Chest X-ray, PA view. Patient: 16 years old, sex M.
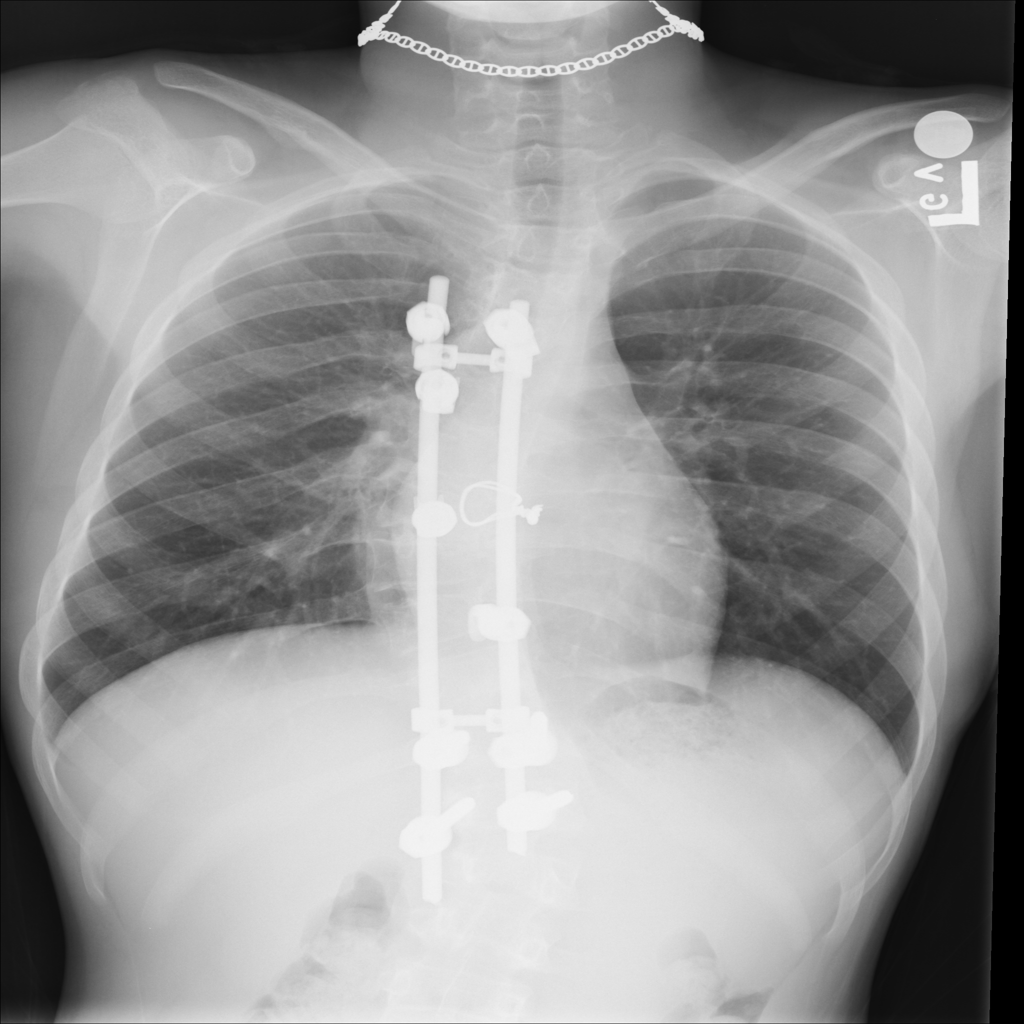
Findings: No Finding